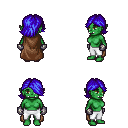
a pixel art fantasy rpg character, female body template, orc, green skin, brown cape, white pants, blue swoop hairstyle, metal gloves, four views (front, back, left, right), 2x2 character sprite sheet, small pixel art, hard edges, no anti-aliasing